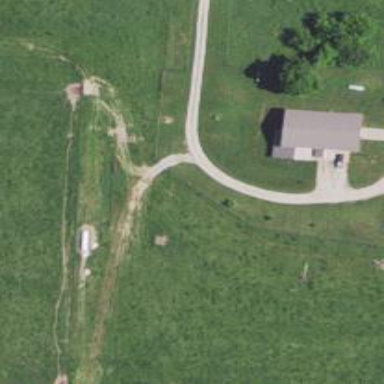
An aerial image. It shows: Driveway.